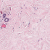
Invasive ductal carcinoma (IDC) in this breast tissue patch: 0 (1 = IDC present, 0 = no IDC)